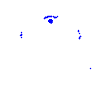
Particle: pion